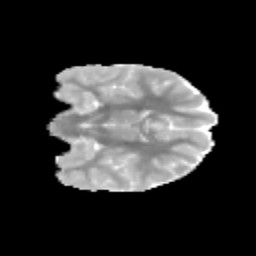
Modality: MD
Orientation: coronal
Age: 9
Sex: female
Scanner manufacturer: siemens
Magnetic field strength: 3 T
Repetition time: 3.8 s
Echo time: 0.07 s